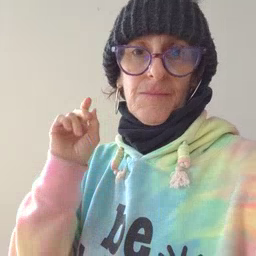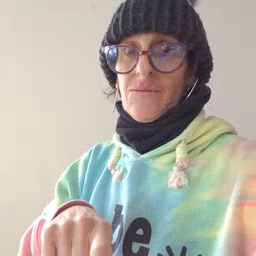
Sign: haveto